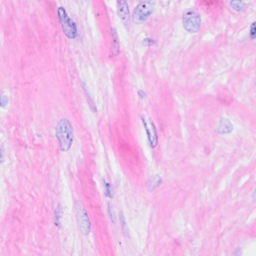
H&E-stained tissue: Breast